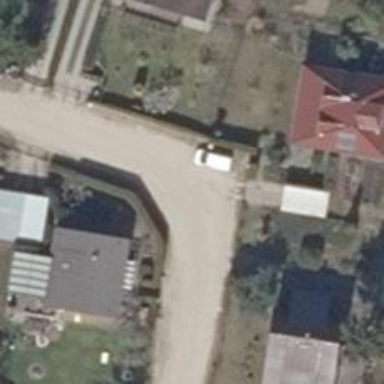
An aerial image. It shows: Driveway.